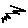
Label: zigzag